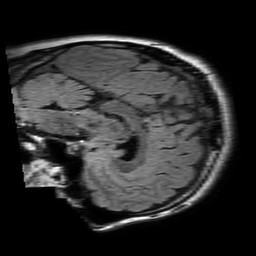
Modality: FLAIR
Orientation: sagittal
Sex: male
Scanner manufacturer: philips
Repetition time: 11 s
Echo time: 0.125 s